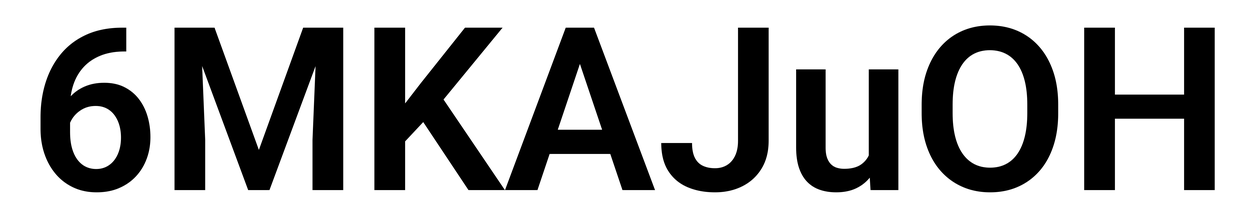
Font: Roboto_SemiBold